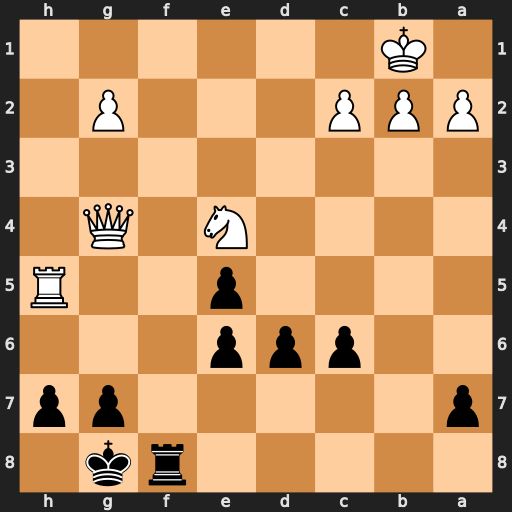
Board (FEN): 5rk1/p5pp/2ppp3/4p2R/4N1Q1/8/PPP3P1/1K6
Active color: b
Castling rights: -
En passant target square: -
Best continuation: Rf1+ Qd1 Rxd1#